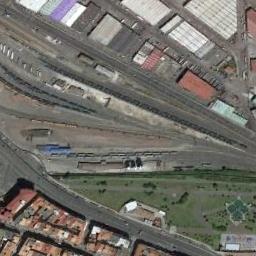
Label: railway_station